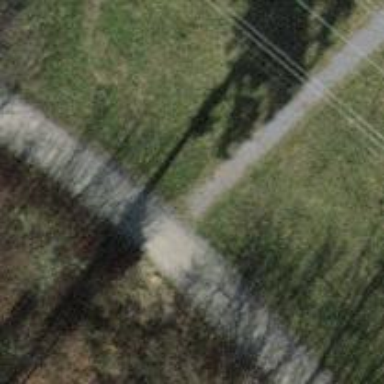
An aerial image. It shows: Footway with fine gravel surface.